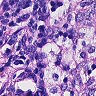
Metastatic tissue present: no